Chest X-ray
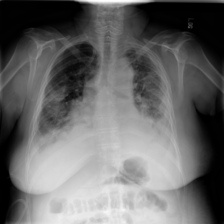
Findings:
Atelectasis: negative
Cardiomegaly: negative
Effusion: positive
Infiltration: positive
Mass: negative
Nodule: negative
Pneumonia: negative
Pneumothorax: negative
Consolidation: negative
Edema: negative
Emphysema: negative
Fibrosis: negative
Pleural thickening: negative
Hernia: negative